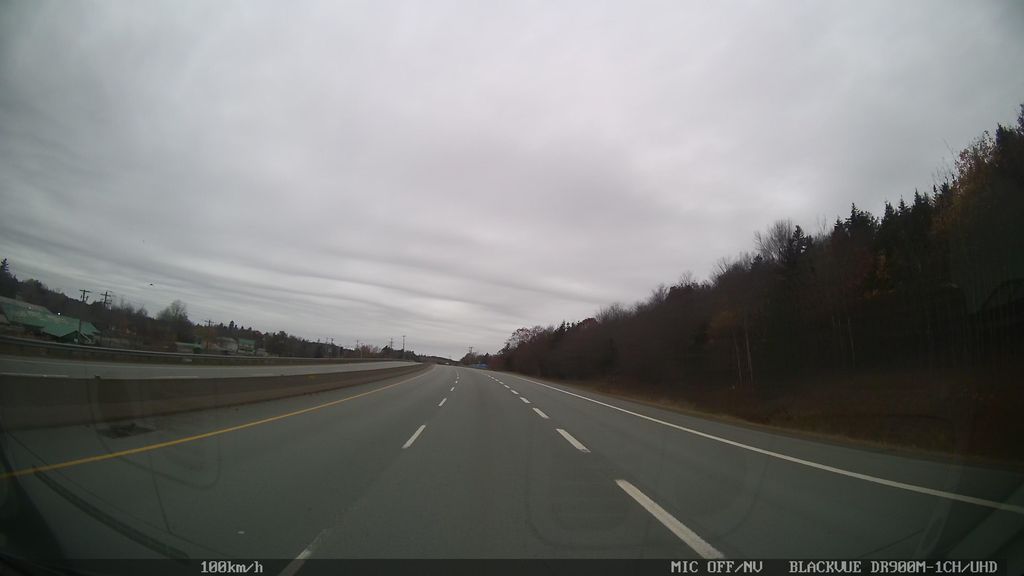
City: halifax